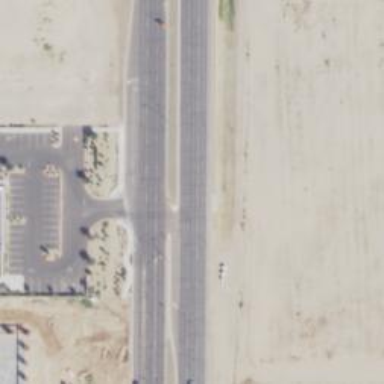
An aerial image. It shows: Primary link road with asphalt surface.